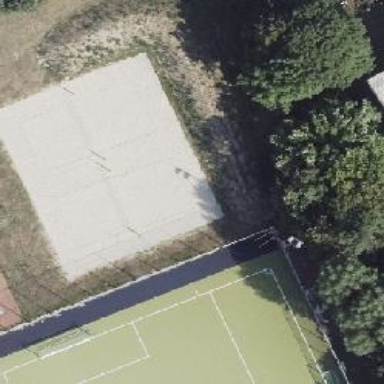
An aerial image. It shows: Sandy pitch for beach volleyball.